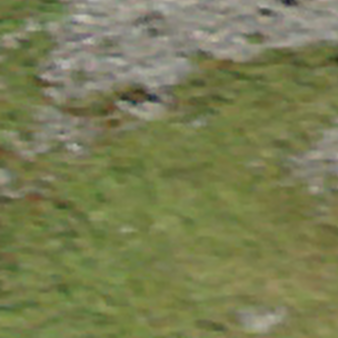
Label: other